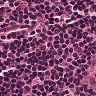
Metastatic tissue present: no